Question: '''
<html>
<head>
<style type="text/css">
div
{
background-color:#ccc;
}
</style>
</head>
<body>
<div>
<div style="float: left;">This is a text inside a div element.</div>
<div style="float: right;">We are still in the div element.</div>
</div>
</body>
</html>
'''
Why isnt the background color showing up in between those 2 divs?

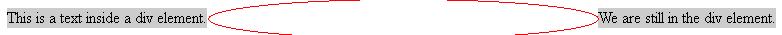
Answer: When you float elements you should provide the width of the floated elements. Otherwise you may encounter unexpected behaviors accross different browsers.
<URL>, there is good info on floating in css. [link is dead]
Basically, if you provide an 'overflow:hidden;' to the container div and provide width to the floated elements, your problem will be solved.
'''
<div style="overflow: hidden;">
<div style="float:left; width: 300px;">Some text</div>
<div style="float:right; width: 300px;">Some text</div>
</div>
'''
Similarly, you can add another div wherever you want to normalize the flow ike this:
'''
<div>
<div style="float:left; width: 300px;">Some text</div>
<div style="float:right; width: 300px;">Some text</div>
<div style="clear:both;"></div>
<div>This div will be at the same place
as if the previous elements are not floated</div>
</div>
'''
Both will work :)
Another method which I use frequently in these days is to float the first element and set a 'margin-left' to the following element. For instance:
'''
<div>
<div style="float: left; width: 300px;">Some text</div>
<div style="margin-left: 300px;">Some text</div>
<div style="clear: both;"></div>
</div>
'''
The advantage of this method is that the following element (the second div in this case) does not need a fixed width. Plus, you may skip the third div ('clear: both;'). It's optional. I just add it in case that the floated div is longer in height than the second div since if you don't add it the parent div will always get the height of the second div.